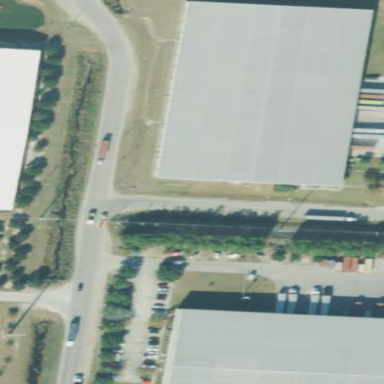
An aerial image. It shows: Warehouse.